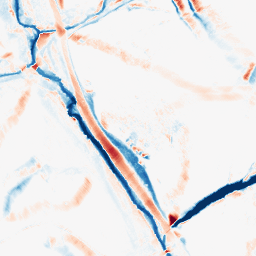
Category: morphological
Decomposition family: morphological_diamond
Decomposition parameters: operation: average
radius: 10
Upsampling method: cubic_catmull_rom
Upsampling parameters: scale: 2
Upsampling scale: 2